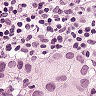
Metastatic tissue present: yes